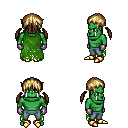
a pixel art fantasy rpg character, male body template, orc, green skin, green tattered cape, teal pants, blonde twin-tailed hairstyle, metal gloves, gold boots, four views (front, back, left, right), 2x2 character sprite sheet, small pixel art, hard edges, no anti-aliasing